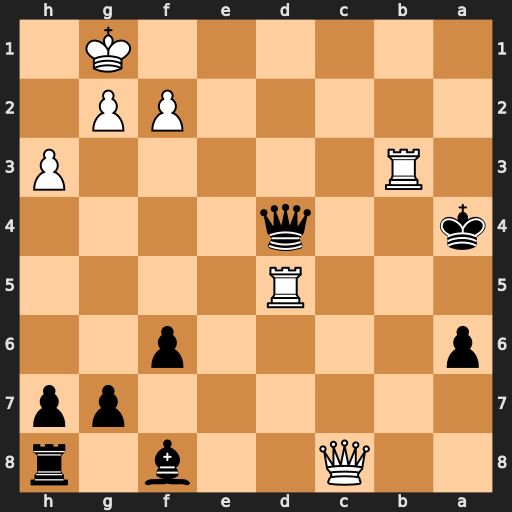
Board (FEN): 2Q2b1r/6pp/p4p2/3R4/k2q4/1R5P/5PP1/6K1
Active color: b
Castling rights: -
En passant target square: -
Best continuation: Qa1+ Kh2 Bd6+ Rxd6 Qe5+ g3 Rxc8